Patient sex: M
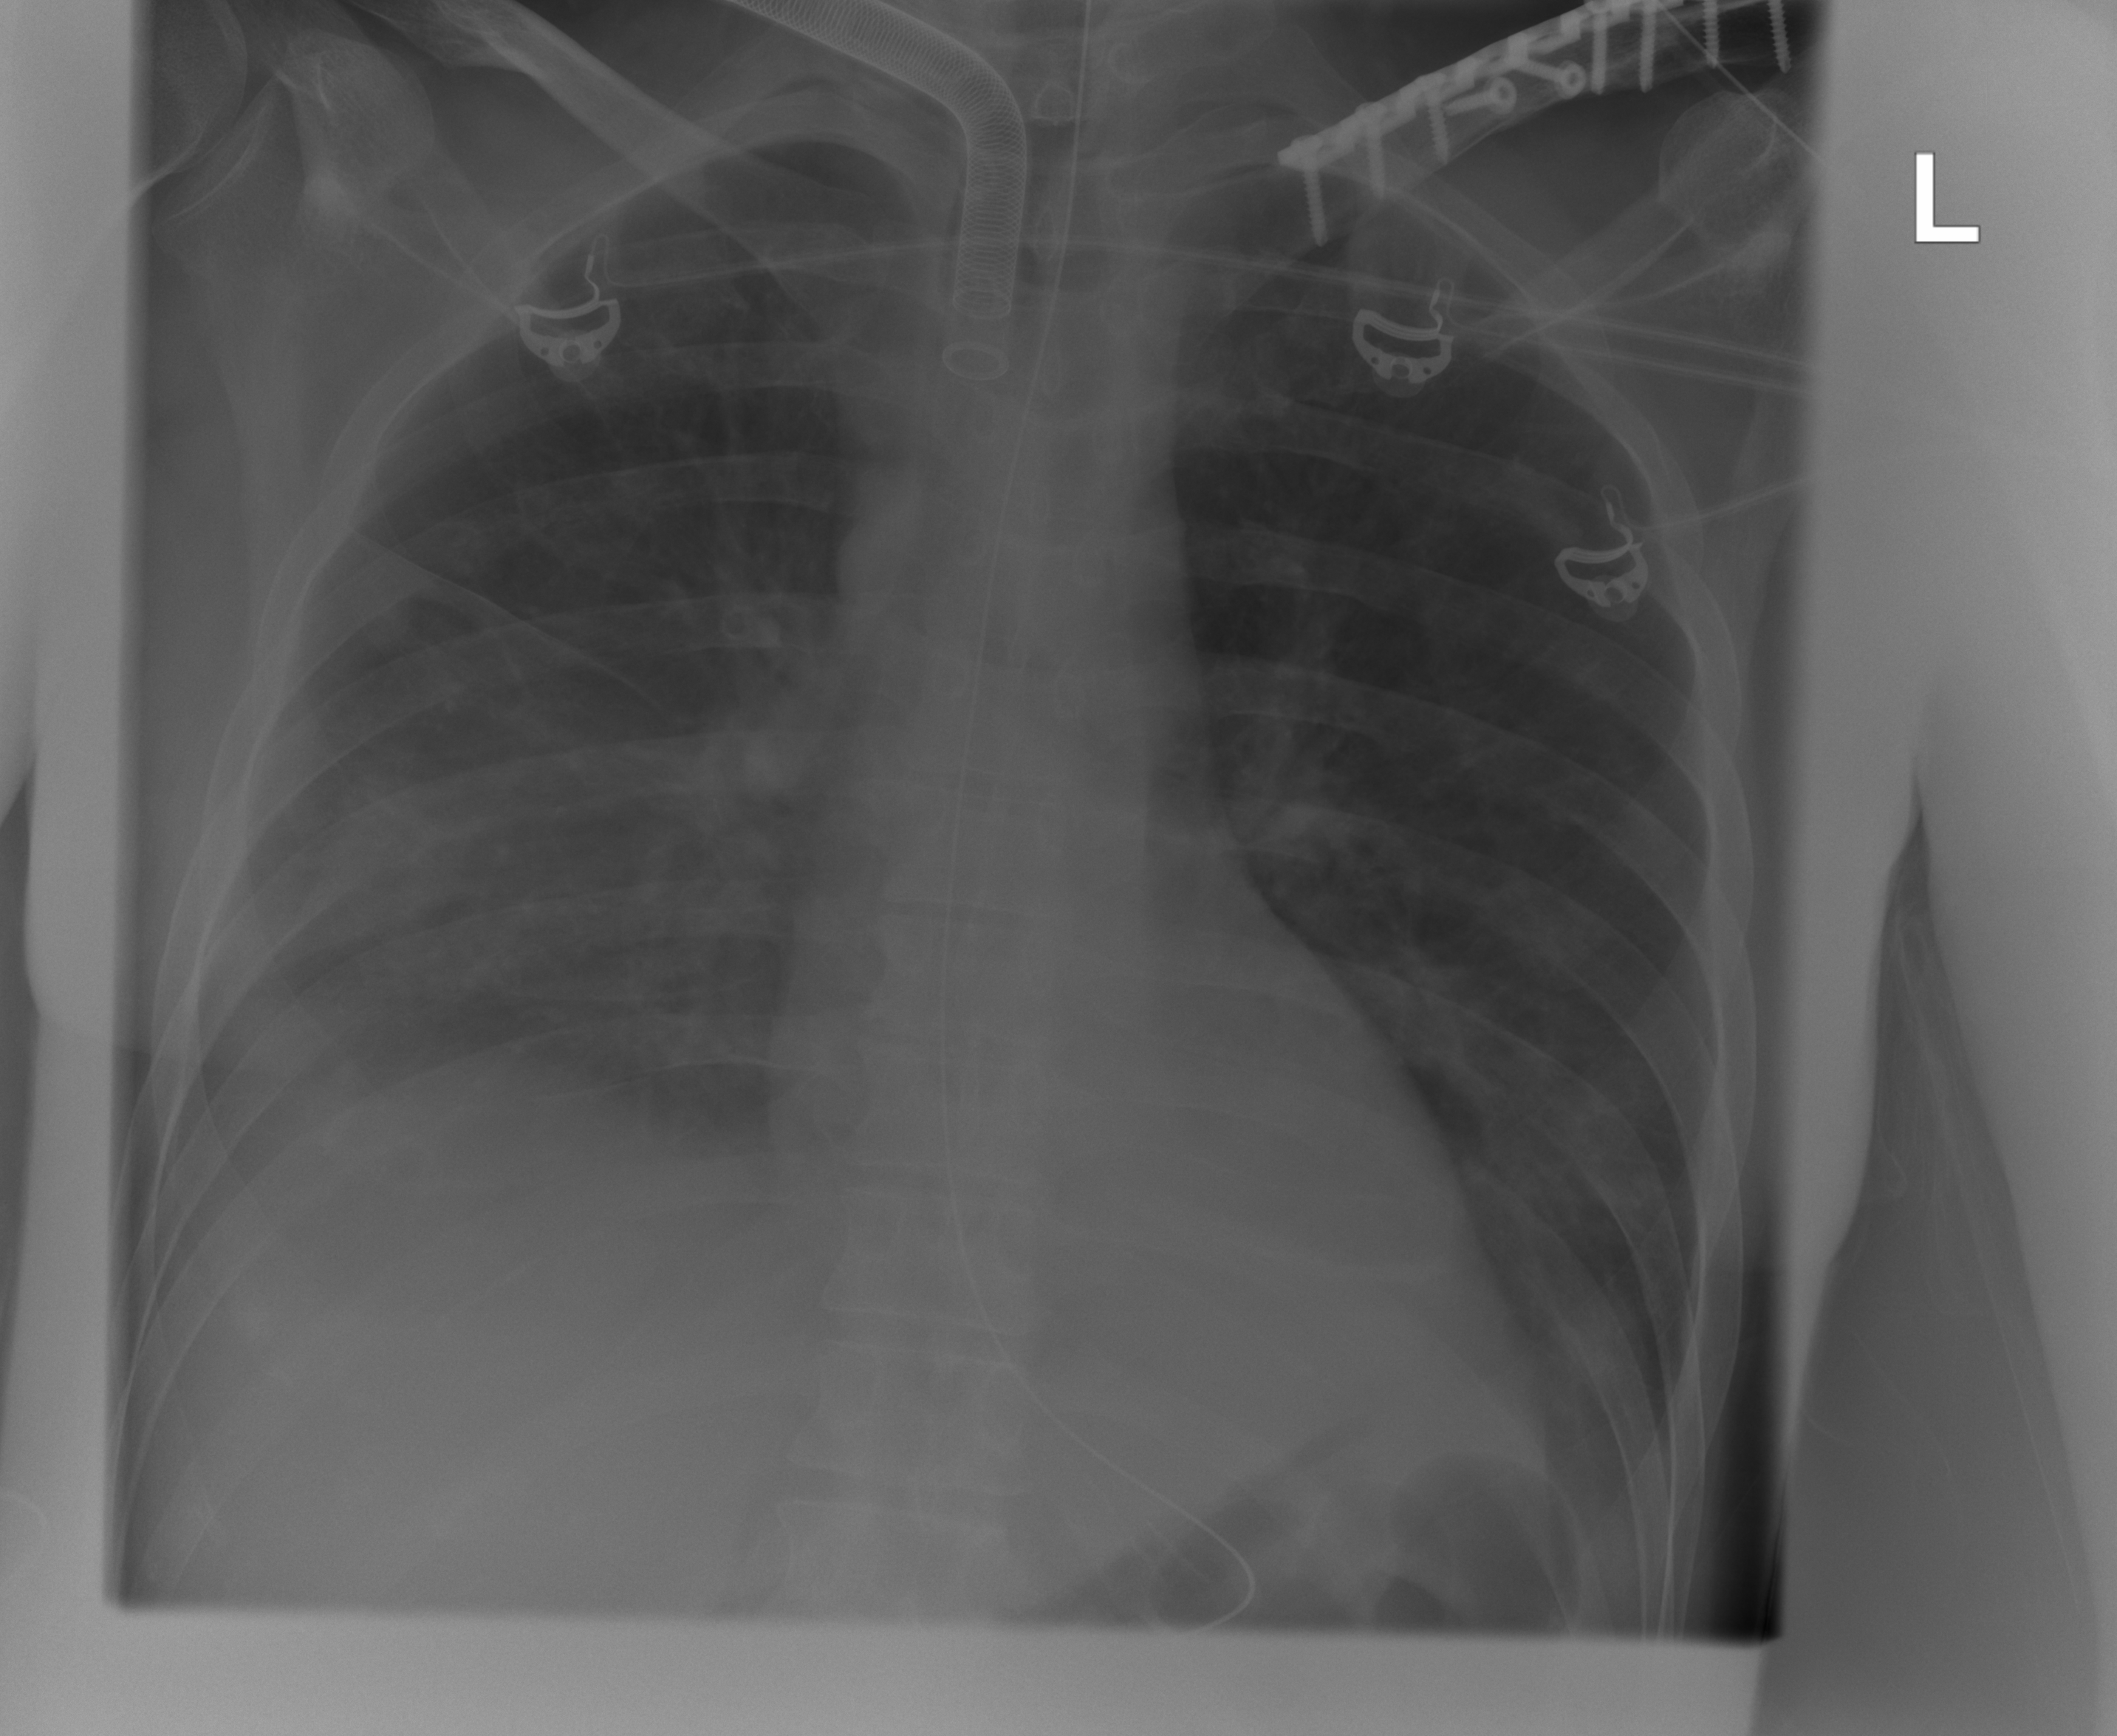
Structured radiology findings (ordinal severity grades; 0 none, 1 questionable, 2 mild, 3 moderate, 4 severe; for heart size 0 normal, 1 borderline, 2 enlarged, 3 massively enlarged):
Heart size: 0
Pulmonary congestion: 0
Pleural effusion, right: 2
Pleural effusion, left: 0
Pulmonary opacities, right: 0
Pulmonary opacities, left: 0
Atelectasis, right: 2
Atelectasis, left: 0